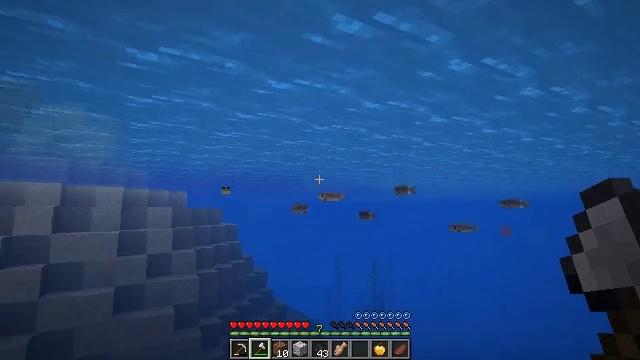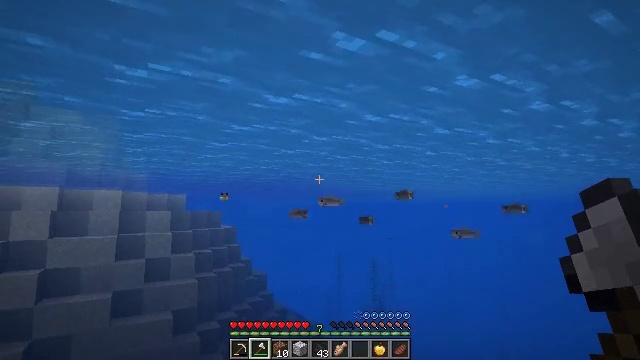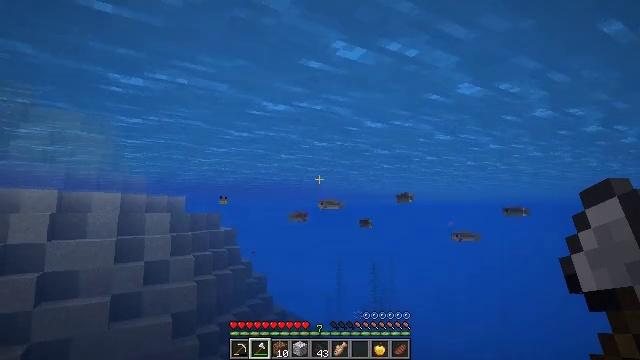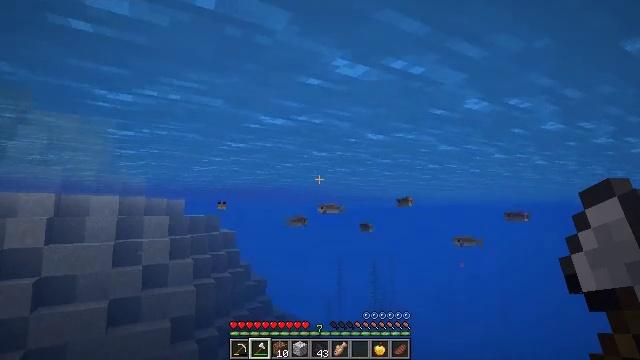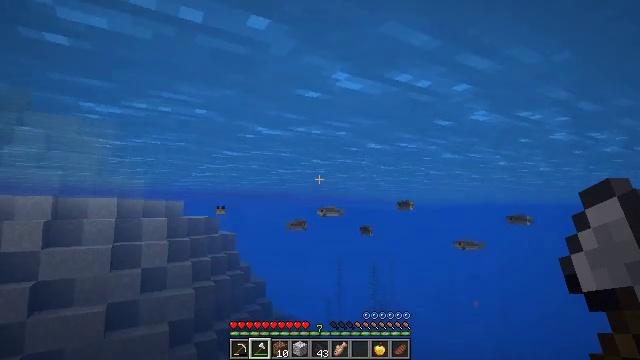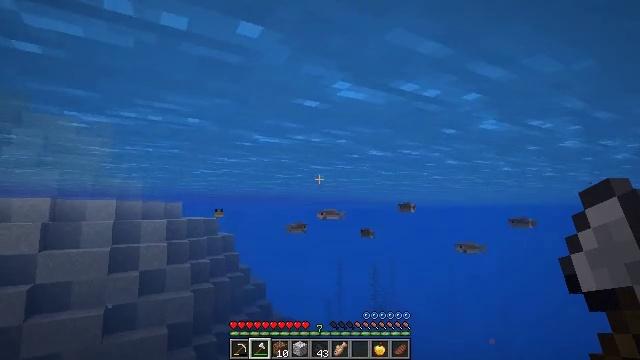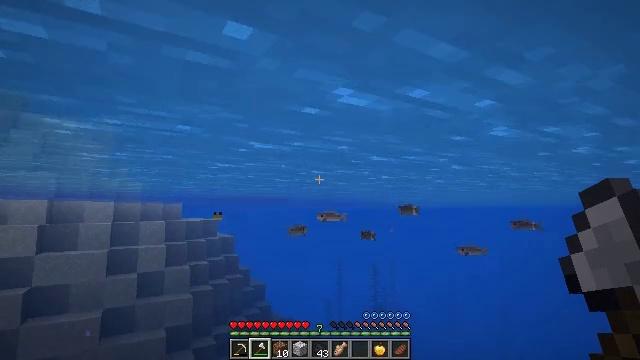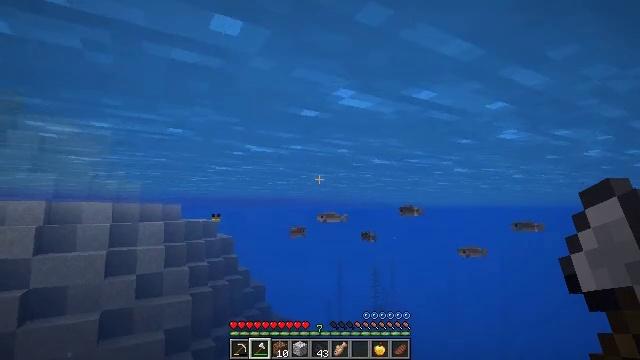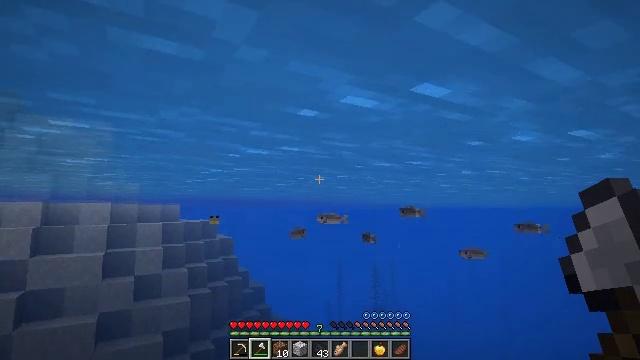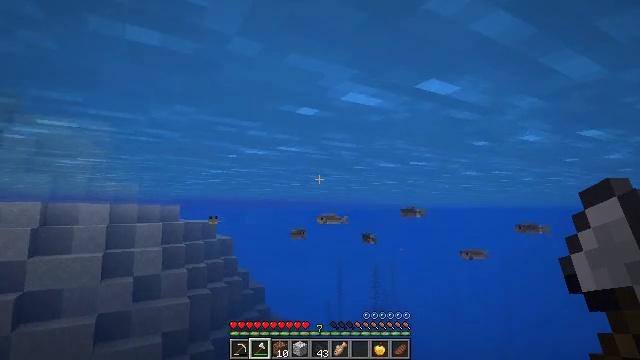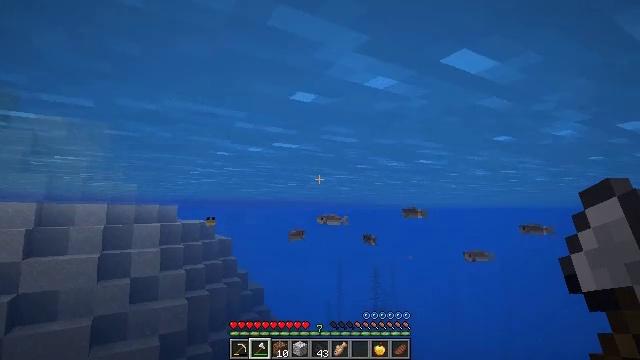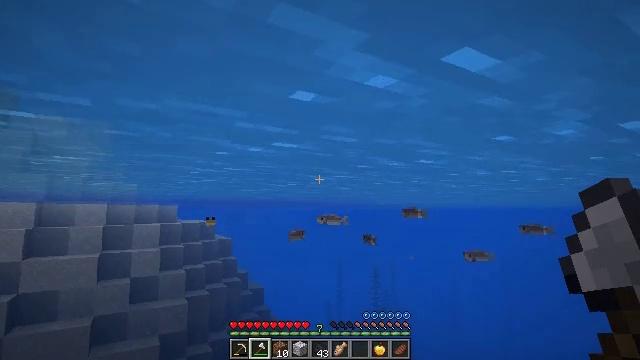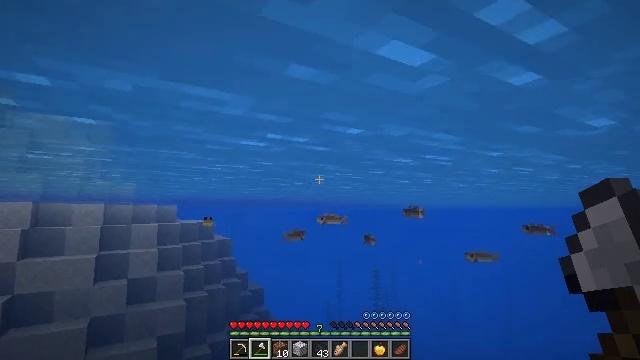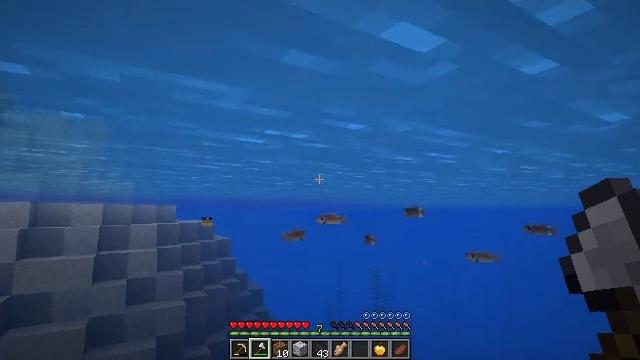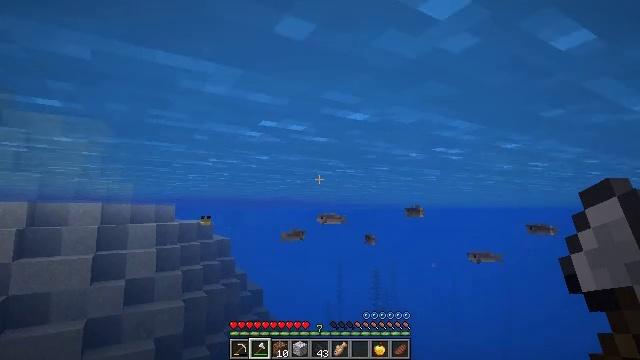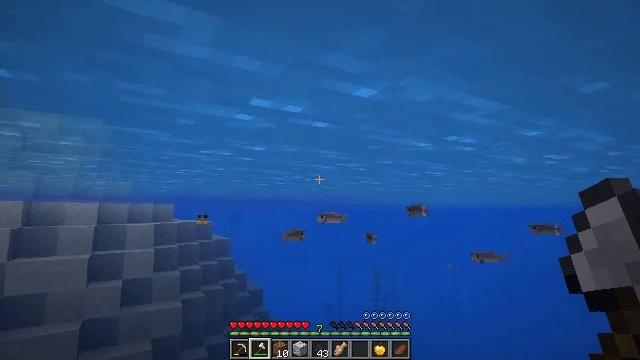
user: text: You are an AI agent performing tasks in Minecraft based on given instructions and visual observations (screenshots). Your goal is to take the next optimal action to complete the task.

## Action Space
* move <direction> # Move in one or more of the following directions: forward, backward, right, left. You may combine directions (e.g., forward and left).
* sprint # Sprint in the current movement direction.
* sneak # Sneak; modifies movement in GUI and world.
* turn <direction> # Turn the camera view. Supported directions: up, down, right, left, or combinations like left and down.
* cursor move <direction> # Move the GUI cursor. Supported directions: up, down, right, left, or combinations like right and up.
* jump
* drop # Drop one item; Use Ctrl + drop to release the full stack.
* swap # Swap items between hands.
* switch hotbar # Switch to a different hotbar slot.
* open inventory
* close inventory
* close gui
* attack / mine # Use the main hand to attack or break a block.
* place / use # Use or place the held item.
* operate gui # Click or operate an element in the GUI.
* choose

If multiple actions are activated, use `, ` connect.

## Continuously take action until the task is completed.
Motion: motion action
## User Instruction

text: Kill mobs in water.
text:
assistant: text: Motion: move forward, jump
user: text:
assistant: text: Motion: move forward, jump
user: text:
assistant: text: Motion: move forward
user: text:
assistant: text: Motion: move forward
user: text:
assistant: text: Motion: move forward
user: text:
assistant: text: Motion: move forward
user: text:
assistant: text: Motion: move forward
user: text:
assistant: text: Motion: move forward
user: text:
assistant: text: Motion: move forward
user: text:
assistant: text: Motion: move forward
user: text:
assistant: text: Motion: move forward
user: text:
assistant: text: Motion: move forward
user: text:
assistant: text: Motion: move forward
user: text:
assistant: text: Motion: move forward
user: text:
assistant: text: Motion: move forward
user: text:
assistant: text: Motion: move forward
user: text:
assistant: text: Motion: move forward
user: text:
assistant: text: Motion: move forward, jump
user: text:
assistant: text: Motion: move forward, jump
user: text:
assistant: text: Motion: move forward, jump
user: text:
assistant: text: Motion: move forward, jump
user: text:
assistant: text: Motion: move forward, jump
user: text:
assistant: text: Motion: move forward, jump
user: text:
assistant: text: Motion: move forward
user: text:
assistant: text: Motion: move forward
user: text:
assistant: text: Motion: move forward
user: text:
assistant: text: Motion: move forward
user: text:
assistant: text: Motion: move forward
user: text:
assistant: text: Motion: move forward
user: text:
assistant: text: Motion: move forward